Question:
Once someone clicks "Here", I want the div to move to horizontally center of the left side of the screen and a 'div' to appear and show up on the right side of the screen while being horizontally centered as well.
Here is my code
<URL>
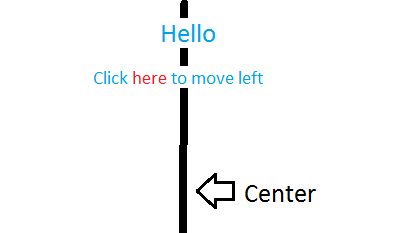
Answer: Use top and left.
'''
#wrapper {
left: 50%;
position: absolute;
margin-left: -223px /* half of width*/
}
'''
Then animate div using:
'''
$('button[name="whattoput"]').click(function () {
$('div').animate({
left: "323px" // target position + left margin
});
});
'''